Field crop: maize
Growth stage: 2
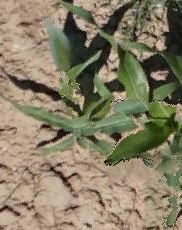
Species: maize